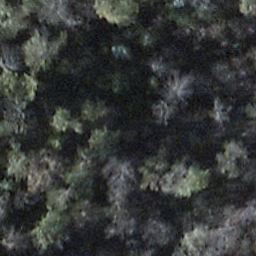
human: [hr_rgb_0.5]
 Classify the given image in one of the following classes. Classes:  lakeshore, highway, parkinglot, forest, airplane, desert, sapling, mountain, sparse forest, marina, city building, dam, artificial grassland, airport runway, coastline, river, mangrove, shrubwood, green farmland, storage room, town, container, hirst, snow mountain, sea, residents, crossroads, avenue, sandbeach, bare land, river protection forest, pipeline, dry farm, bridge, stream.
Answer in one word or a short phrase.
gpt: shrubwood